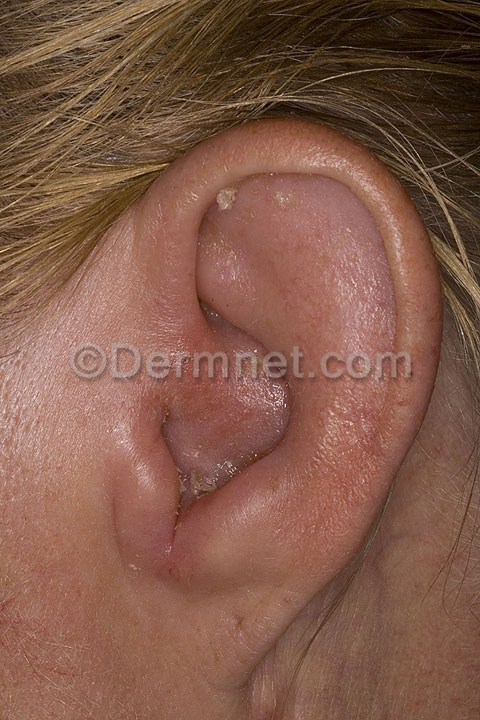
Disease: Cellulitis Impetigo and other Bacterial Infections